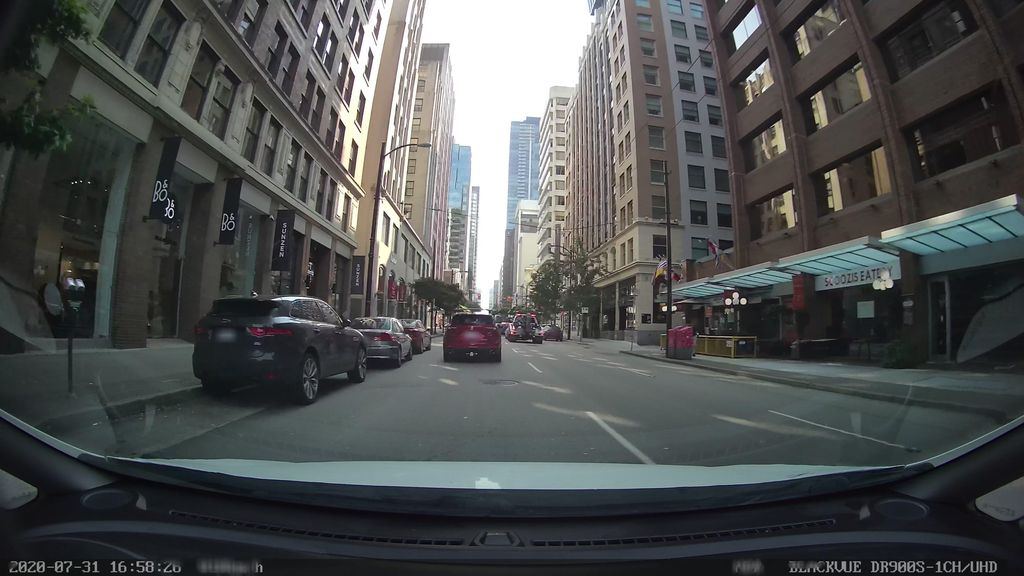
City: vancouver